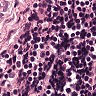
Metastatic tissue present: no